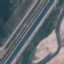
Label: River